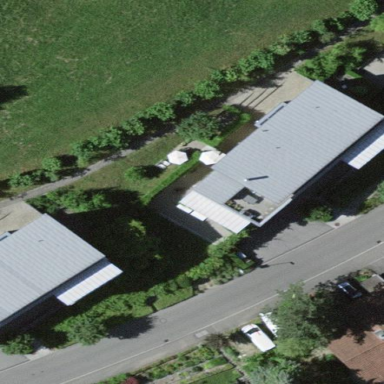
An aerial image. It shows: View of apartment building.